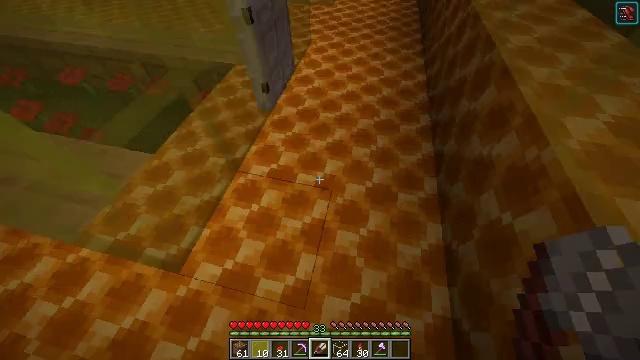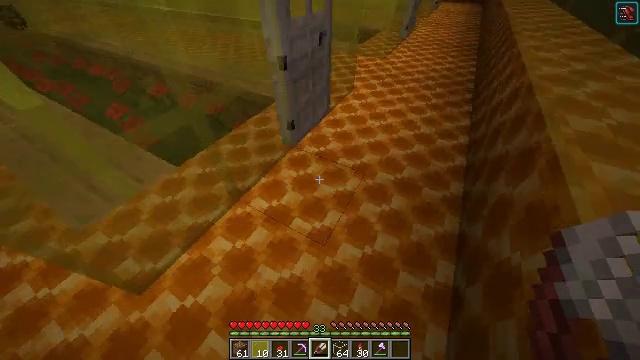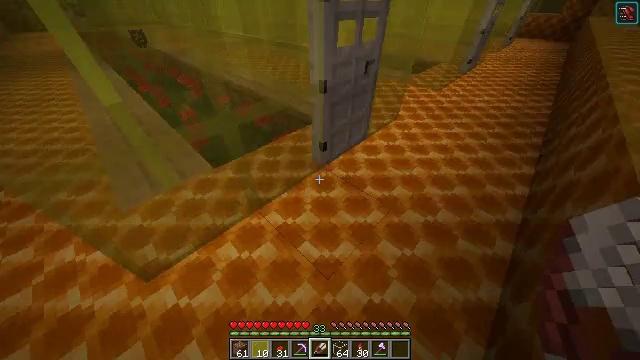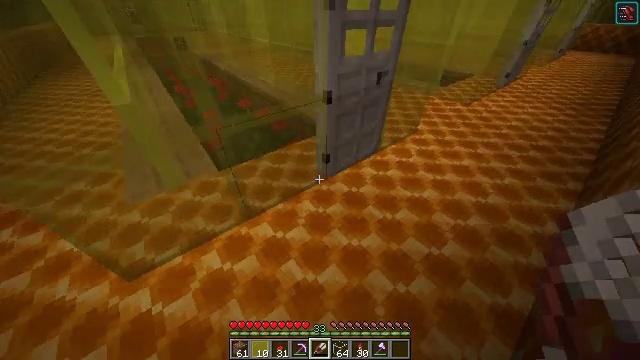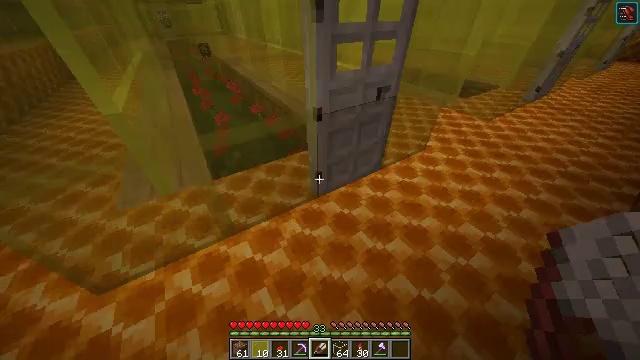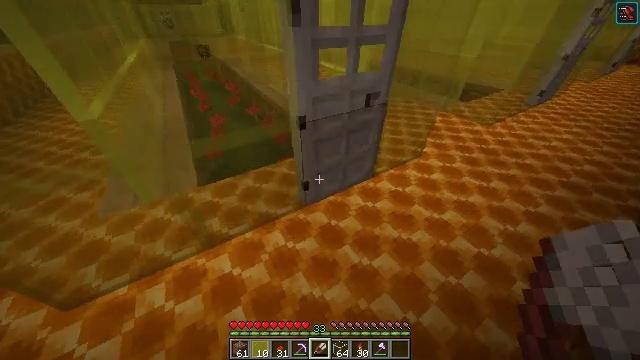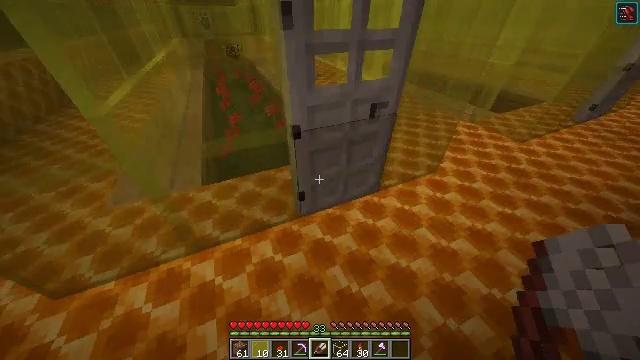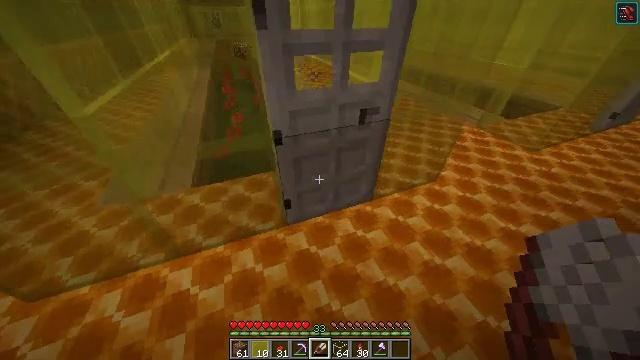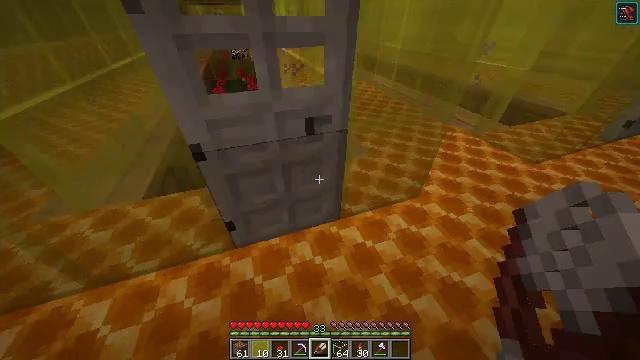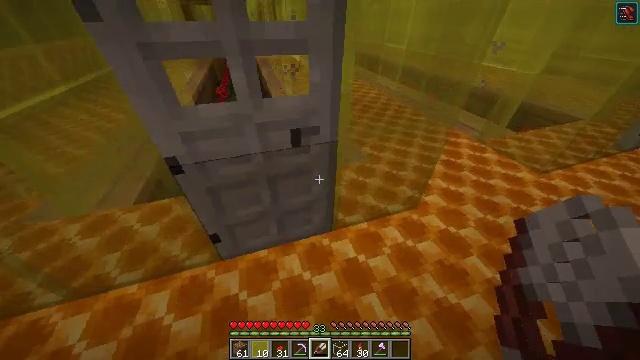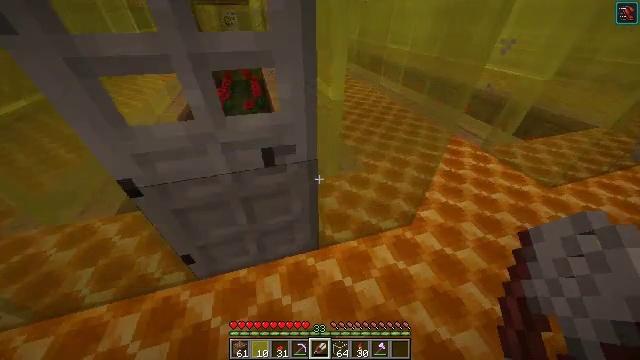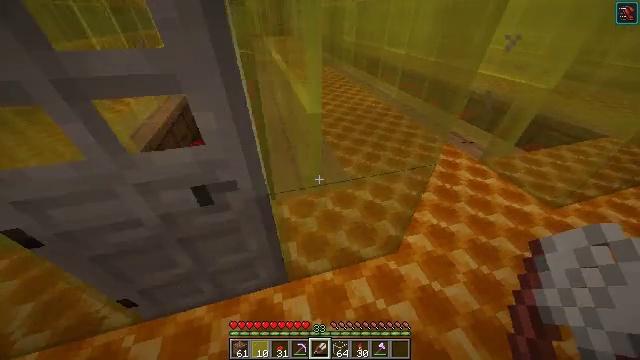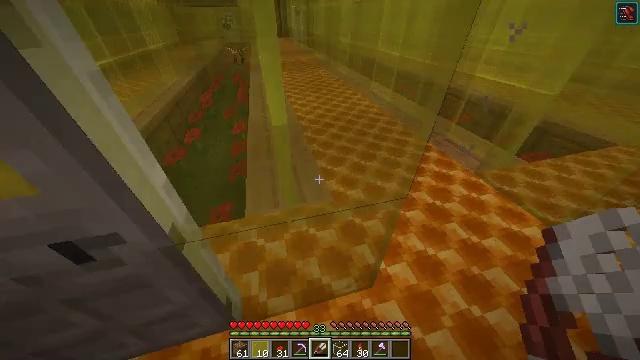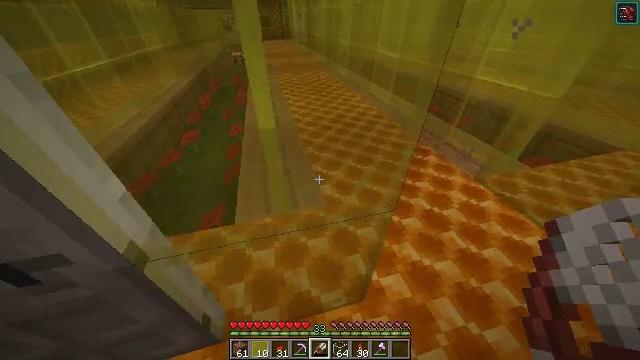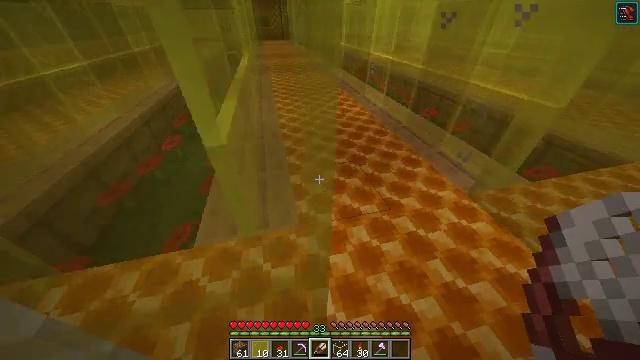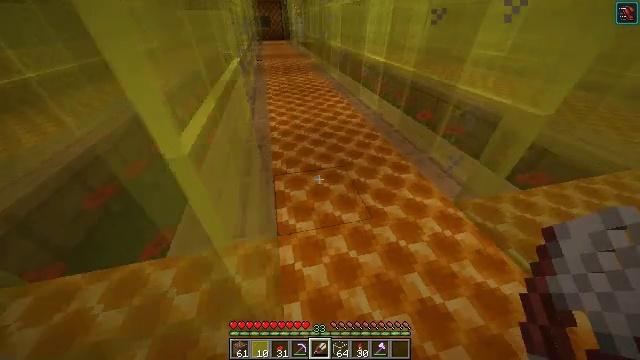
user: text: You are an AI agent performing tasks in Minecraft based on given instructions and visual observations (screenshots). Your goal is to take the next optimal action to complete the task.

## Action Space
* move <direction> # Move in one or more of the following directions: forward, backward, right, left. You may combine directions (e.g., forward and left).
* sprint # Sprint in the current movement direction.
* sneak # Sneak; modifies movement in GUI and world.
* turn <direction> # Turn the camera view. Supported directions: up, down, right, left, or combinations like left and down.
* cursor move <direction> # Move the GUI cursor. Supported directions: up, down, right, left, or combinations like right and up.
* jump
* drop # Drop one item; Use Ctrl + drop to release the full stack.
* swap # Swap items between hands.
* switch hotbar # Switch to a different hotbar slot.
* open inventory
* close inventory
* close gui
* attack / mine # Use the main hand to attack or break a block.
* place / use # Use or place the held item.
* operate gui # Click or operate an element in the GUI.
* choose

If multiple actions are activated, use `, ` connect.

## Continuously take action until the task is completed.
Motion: motion action
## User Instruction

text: Organize honeycombs in a 2x2 pattern to craft a honeycomb block.
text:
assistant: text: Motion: move forward and move right, turn left and up
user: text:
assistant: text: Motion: move forward and move right, turn left and up
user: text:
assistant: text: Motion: move forward and move right, turn left and up
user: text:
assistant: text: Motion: move forward and move right, turn left and up
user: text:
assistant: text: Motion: move forward and move right
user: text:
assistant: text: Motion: move forward and move right, turn left
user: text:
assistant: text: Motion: move forward and move right, turn left
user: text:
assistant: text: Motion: move forward and move right, turn left
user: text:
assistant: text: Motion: move forward and move right, turn left
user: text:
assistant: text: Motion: move forward and move right, turn left
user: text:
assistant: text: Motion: move forward and move right
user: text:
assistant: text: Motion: move forward and move right
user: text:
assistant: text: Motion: move forward and move right
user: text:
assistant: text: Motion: move forward and move right
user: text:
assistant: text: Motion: move forward and move right
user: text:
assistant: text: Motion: move forward and move right, turn left
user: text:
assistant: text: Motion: move forward and move right, turn left
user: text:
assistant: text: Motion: move forward and move right, turn left
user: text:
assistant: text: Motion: move forward and move right, turn left
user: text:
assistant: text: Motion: move forward and move right, turn left and up
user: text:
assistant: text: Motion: move forward and move right
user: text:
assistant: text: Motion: no_op
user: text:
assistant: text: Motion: turn right
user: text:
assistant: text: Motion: turn left
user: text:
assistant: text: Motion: turn left and down
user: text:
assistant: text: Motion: turn left and down
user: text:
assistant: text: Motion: move forward, turn left and down
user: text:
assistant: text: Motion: move forward, turn down
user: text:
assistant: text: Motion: move forward, turn down
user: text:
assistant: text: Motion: move forward, turn down